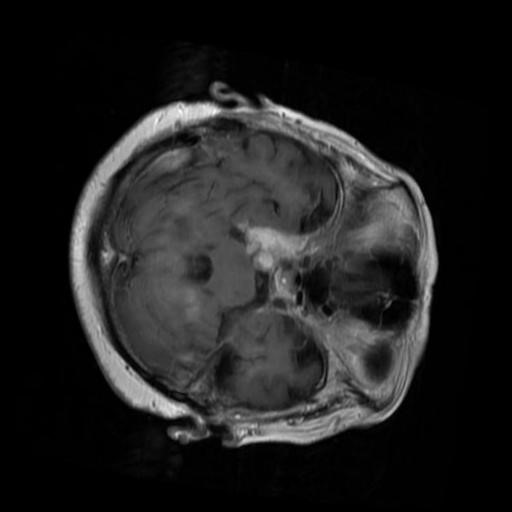
Label: brain_menin